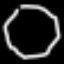
Label: octagon